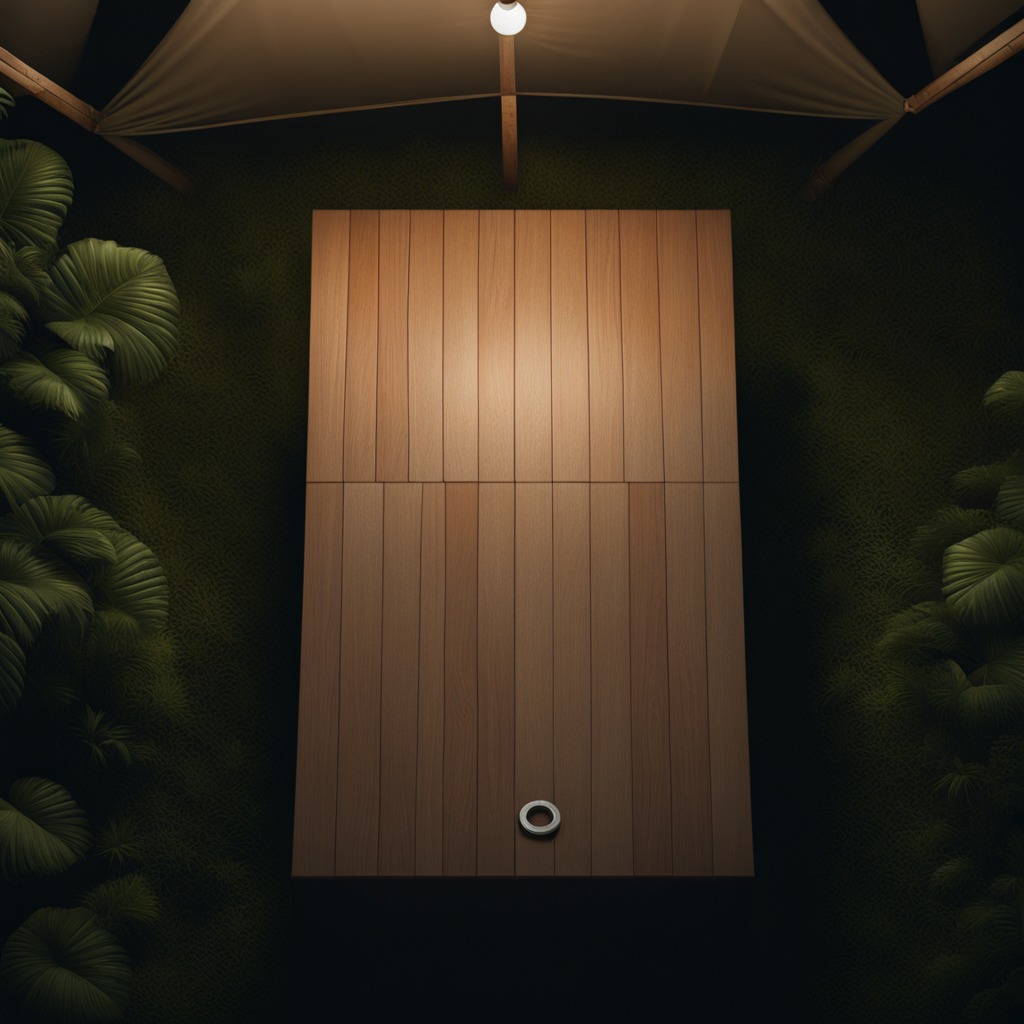
A flat metal washer lying on a clean wooden table inside a jungle field workshop tent at night dim ambient light soft shadows worn but